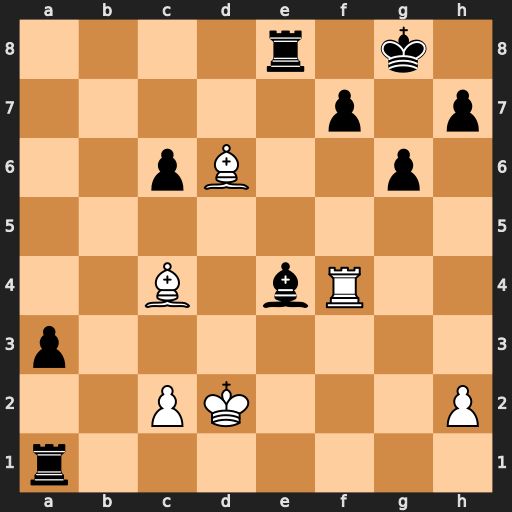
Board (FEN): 4r1k1/5p1p/2pB2p1/8/2B1bR2/p7/2PK3P/r7
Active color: w
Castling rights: -
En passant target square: -
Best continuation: Bxf7+ Kg7 Bxe8